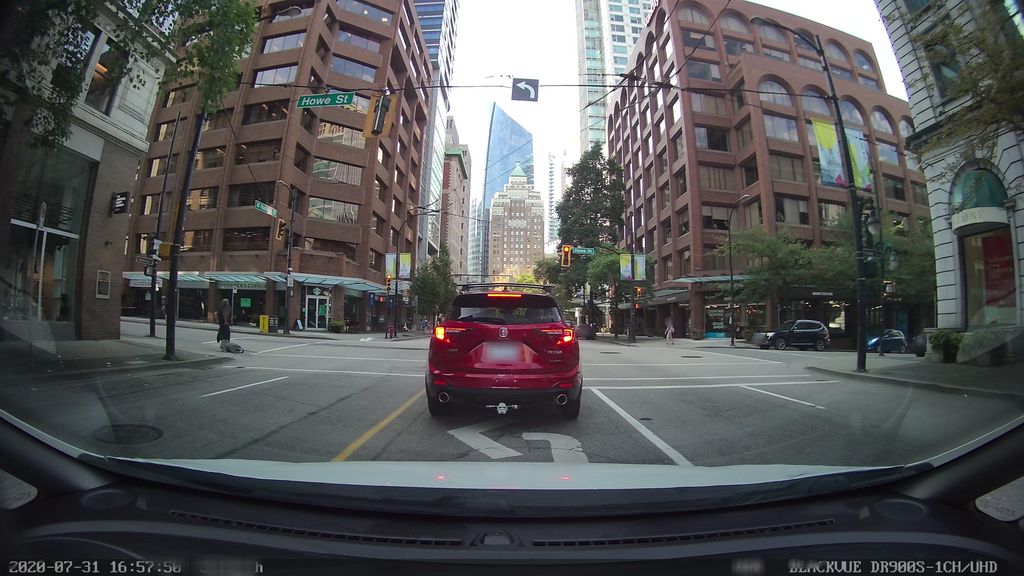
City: vancouver